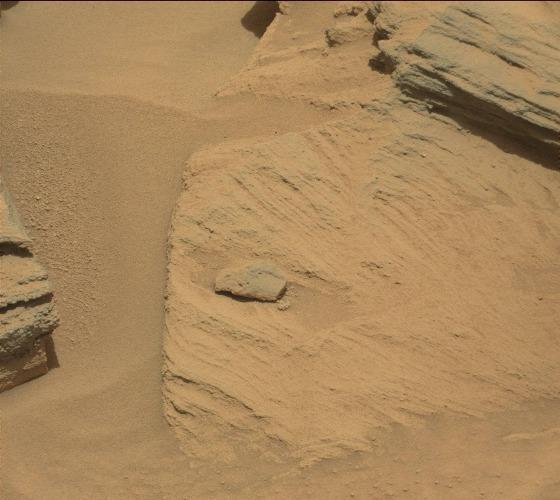
Terrain classes present: Bedrock, Gravel / Sand / Soil, Rock, Shadow